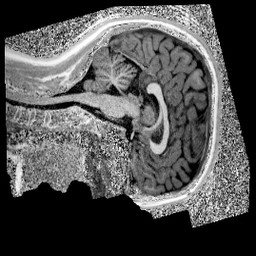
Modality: UNIT1
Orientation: sagittal
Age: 12
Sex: female
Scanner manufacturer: siemens
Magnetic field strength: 3 T
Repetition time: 4 s
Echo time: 0.00299 s